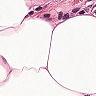
Metastatic tissue present: no